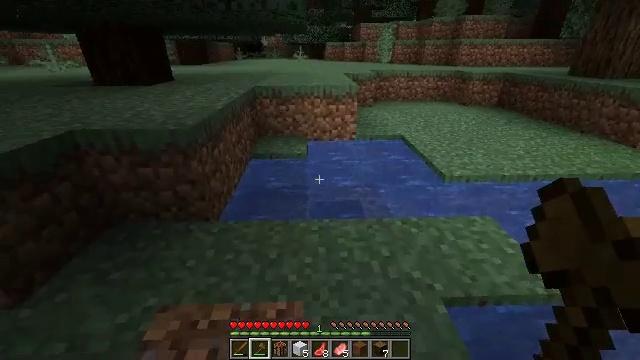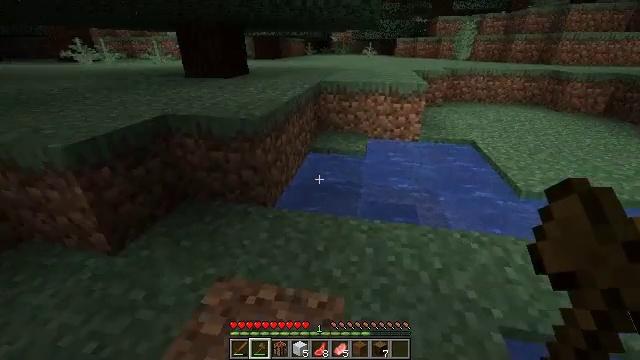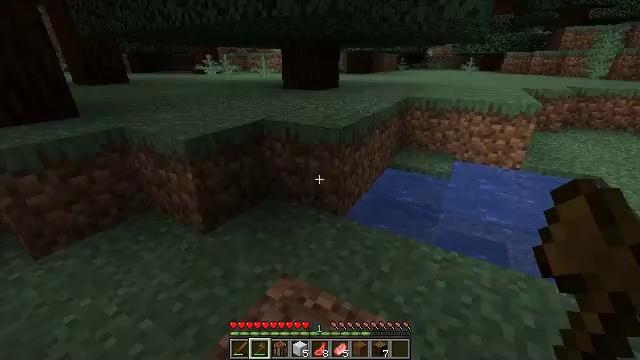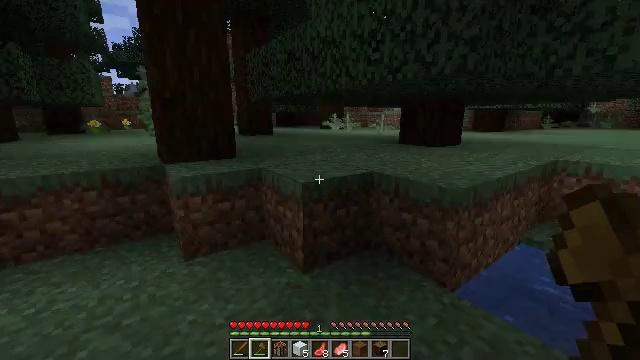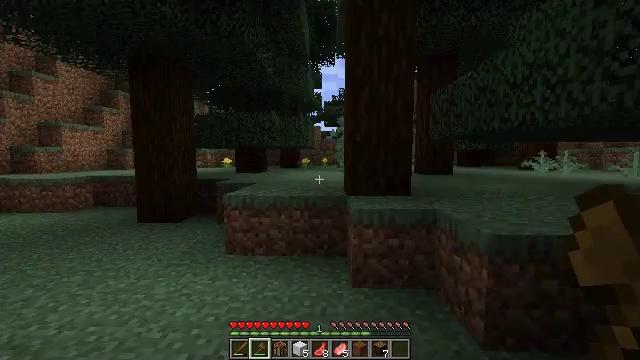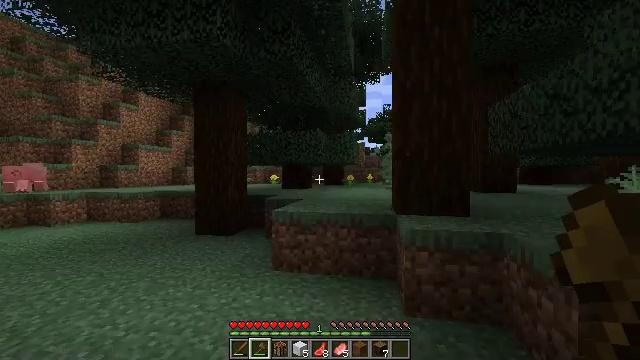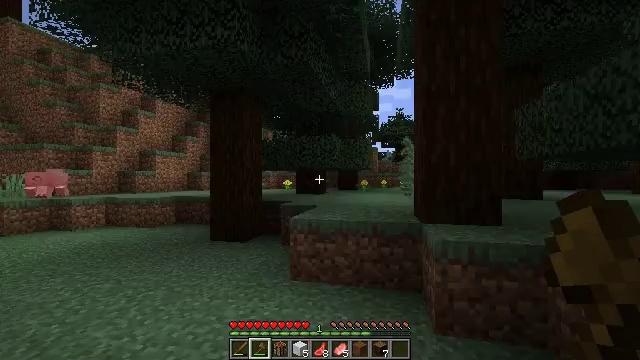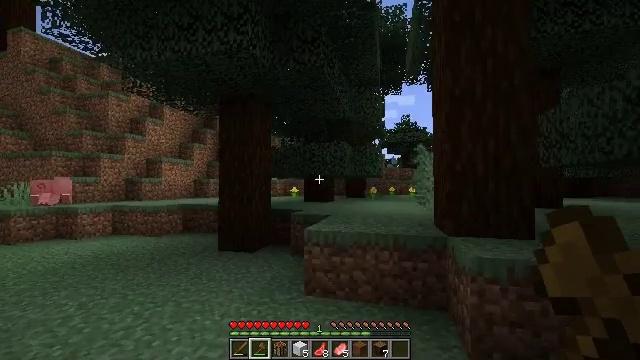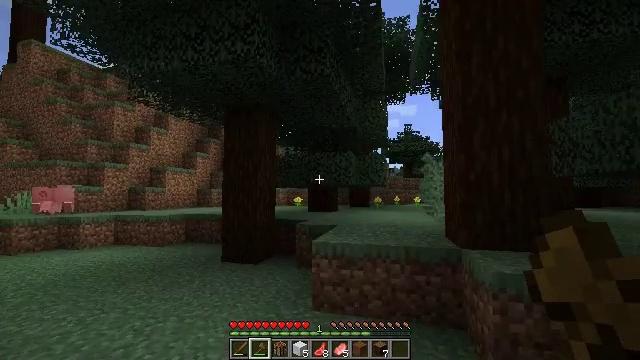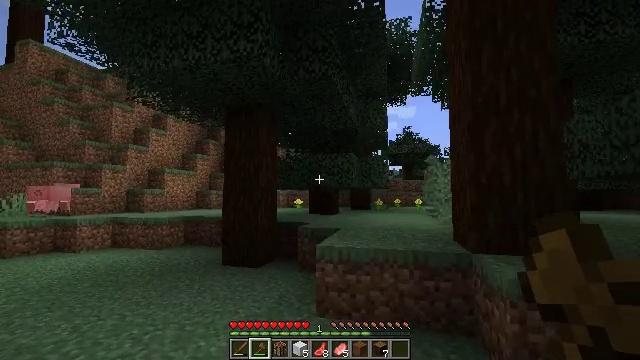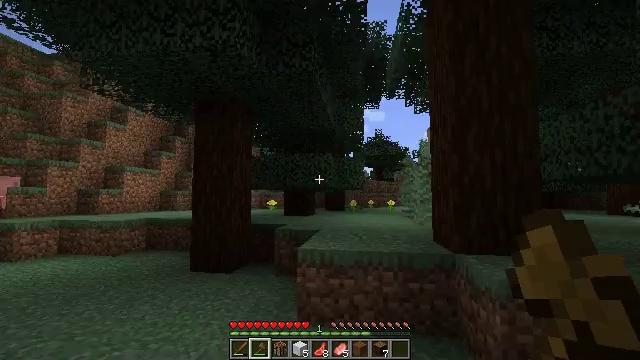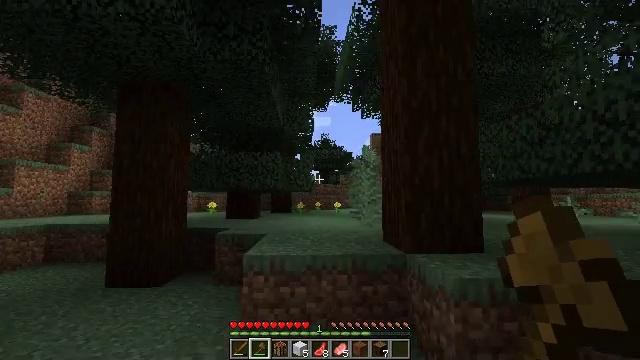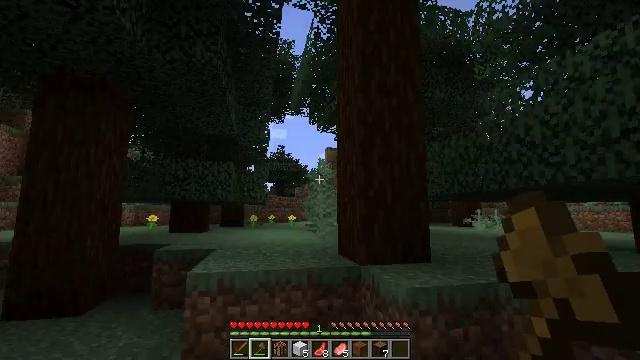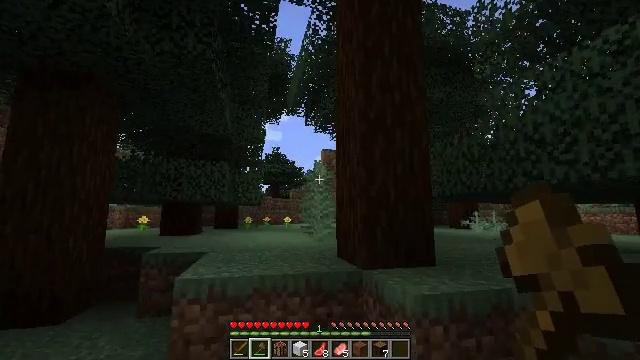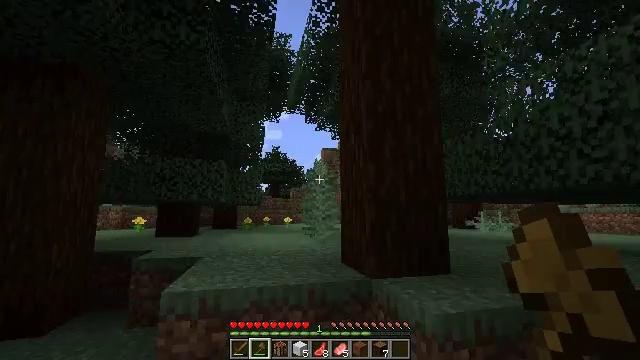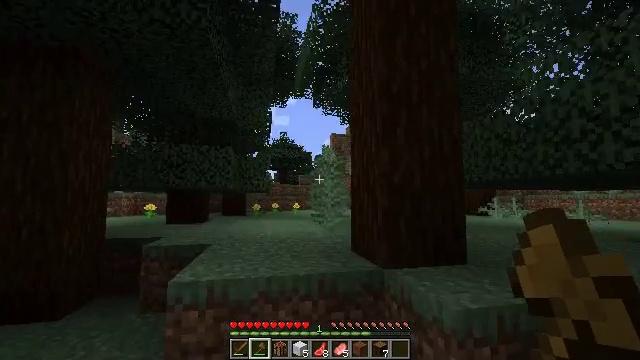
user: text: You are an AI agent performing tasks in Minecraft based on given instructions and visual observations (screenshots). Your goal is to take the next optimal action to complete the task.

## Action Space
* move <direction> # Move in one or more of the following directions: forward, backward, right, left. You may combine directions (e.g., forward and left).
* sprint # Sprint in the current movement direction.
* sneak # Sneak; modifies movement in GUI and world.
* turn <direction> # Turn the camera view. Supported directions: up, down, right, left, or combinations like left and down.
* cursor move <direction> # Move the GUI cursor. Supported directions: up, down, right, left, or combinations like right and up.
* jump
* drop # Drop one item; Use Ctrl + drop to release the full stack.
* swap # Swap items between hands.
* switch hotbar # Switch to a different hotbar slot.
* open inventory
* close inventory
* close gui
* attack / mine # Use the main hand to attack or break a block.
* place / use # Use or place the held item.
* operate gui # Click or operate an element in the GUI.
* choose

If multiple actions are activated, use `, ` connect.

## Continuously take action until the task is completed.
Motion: motion action
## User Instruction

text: Break the spruce log from the tree.
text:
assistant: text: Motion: turn left
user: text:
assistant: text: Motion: turn left and up
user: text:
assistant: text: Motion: turn left and up
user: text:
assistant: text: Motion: move forward and move left, turn left and up
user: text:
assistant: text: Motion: move forward and move left, turn left and up
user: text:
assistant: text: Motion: move forward and move left, turn left and up
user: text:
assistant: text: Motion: move forward and move left, turn up
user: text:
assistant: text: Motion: move forward and move left, turn up
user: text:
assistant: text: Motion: move forward and move left
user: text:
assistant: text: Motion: move forward, turn right
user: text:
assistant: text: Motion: move forward, turn right
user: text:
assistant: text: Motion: move forward, turn right and up
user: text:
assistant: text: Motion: move forward, turn right
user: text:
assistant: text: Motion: move forward
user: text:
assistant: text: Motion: move forward, turn left and down
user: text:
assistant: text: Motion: move forward and move left, turn left and down
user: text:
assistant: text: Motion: move forward and move left, turn left and down
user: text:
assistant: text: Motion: move forward and move left, turn left and down
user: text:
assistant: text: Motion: move forward and move left, turn left and down
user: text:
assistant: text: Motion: move forward and move left, turn left and down
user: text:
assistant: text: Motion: move forward and move left, turn left and down
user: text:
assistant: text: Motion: move forward and move left
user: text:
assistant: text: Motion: move forward and move left
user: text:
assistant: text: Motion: move forward and move left
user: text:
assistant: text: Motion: move forward, turn right
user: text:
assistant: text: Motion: move forward, turn down
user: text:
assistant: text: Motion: move forward, turn left and down
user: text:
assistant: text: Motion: move forward, turn left and down, attack / mine
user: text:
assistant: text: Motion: move forward, turn left and down, attack / mine
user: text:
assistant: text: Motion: move forward, attack / mine